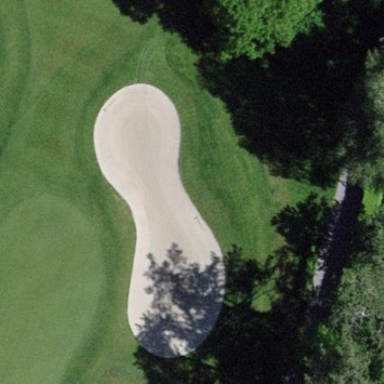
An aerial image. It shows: Golf bunker filled with sandy terrain.